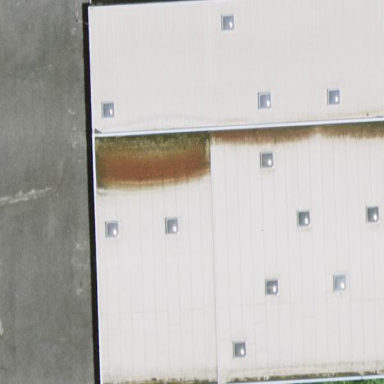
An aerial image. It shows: View of roof of building.